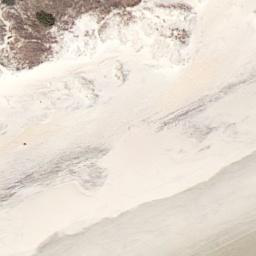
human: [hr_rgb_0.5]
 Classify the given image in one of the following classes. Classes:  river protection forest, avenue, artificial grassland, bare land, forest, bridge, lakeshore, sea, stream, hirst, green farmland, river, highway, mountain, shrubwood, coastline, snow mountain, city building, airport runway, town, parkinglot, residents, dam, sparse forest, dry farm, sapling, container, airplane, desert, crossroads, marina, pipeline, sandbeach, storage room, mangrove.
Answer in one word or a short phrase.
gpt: sandbeach